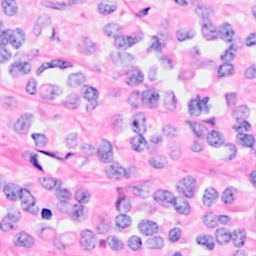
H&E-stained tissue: Breast